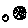
Label: moon